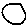
Label: circle